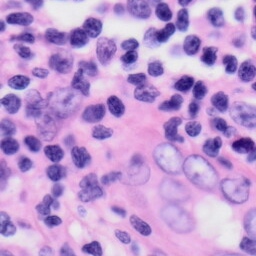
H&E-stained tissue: Skin